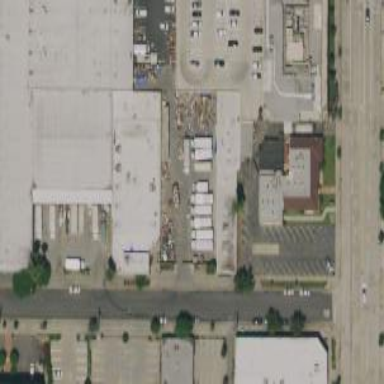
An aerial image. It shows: Commercial building.